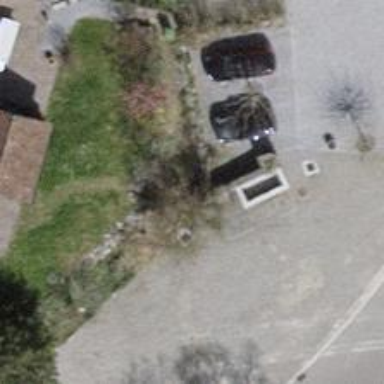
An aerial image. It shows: Concrete bench.